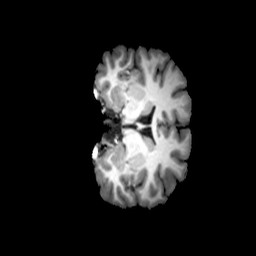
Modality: T1w
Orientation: coronal